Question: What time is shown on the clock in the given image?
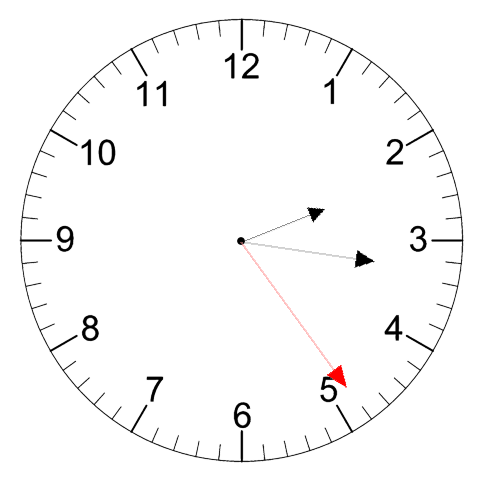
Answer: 02:16:24